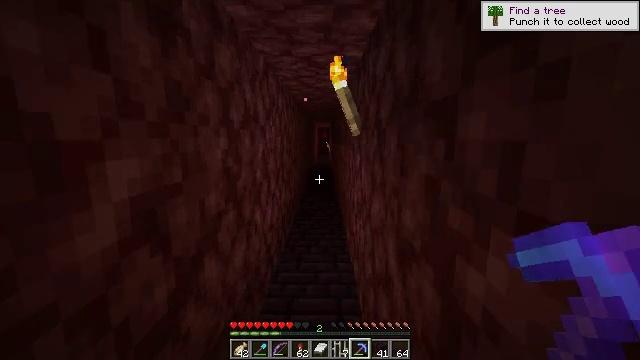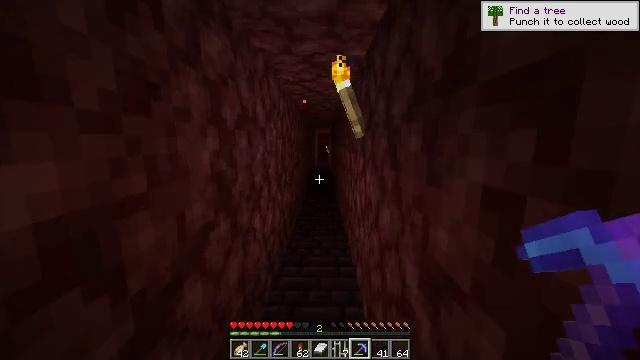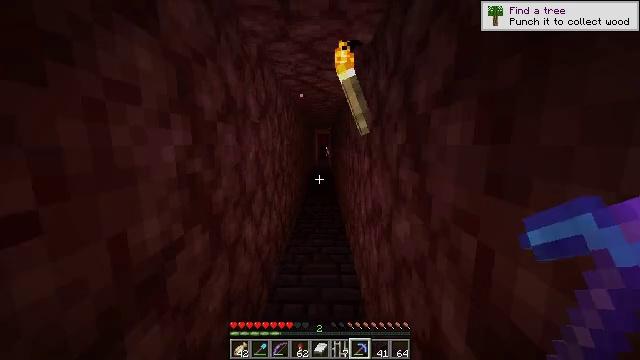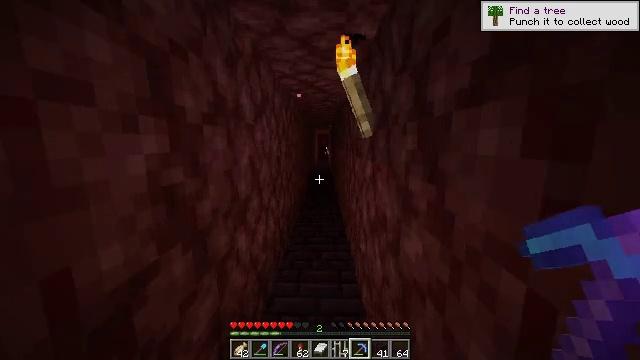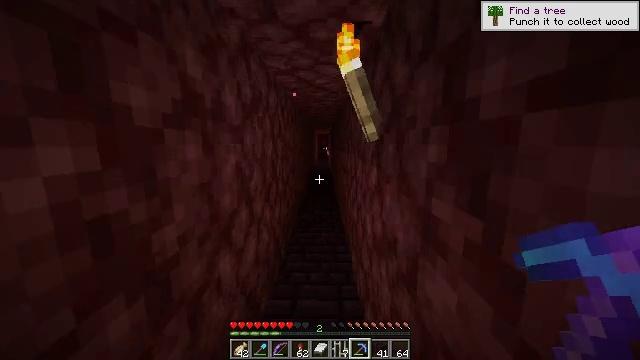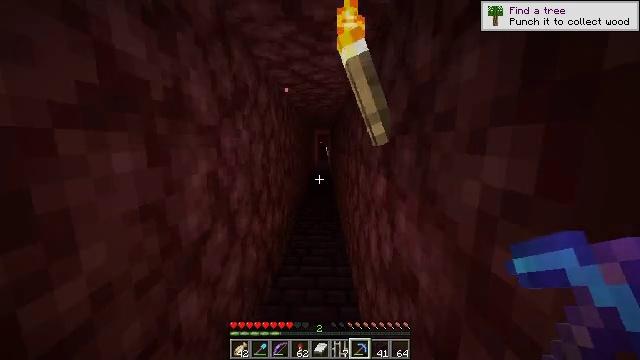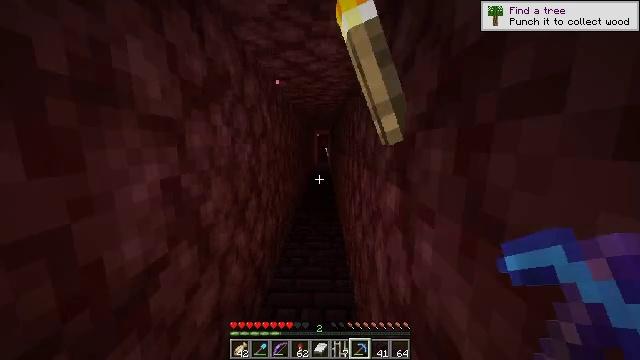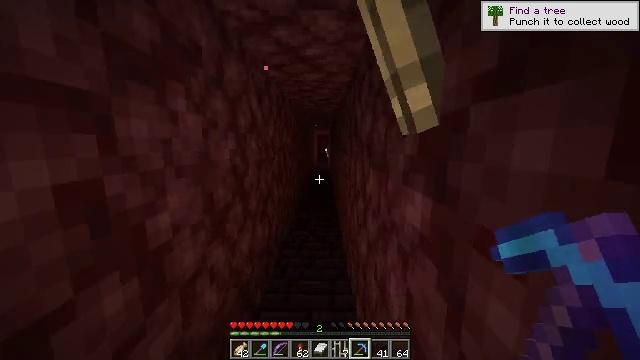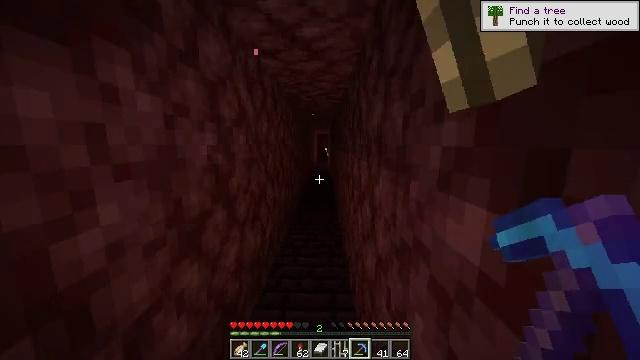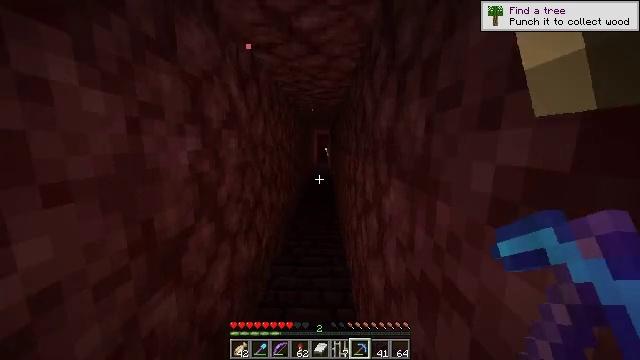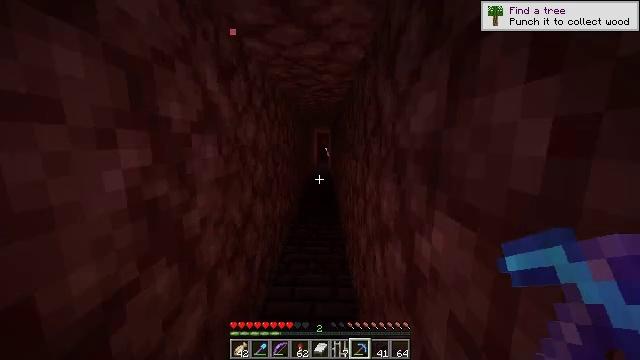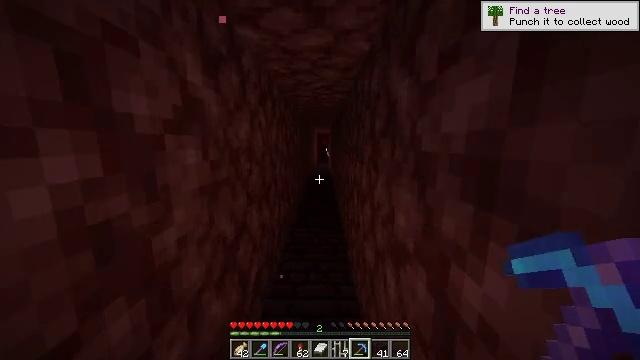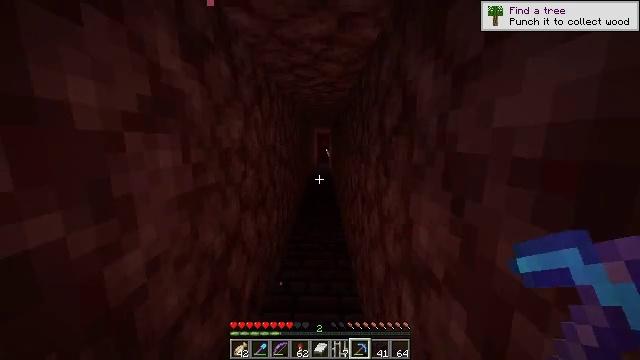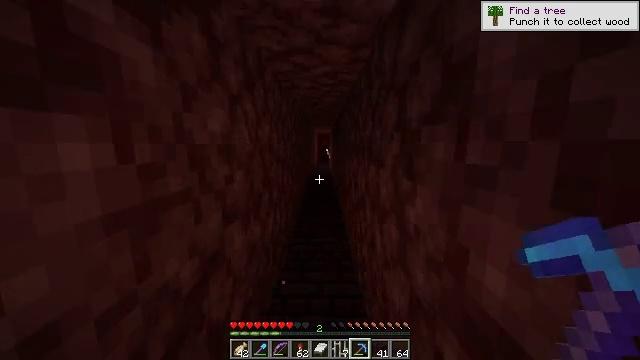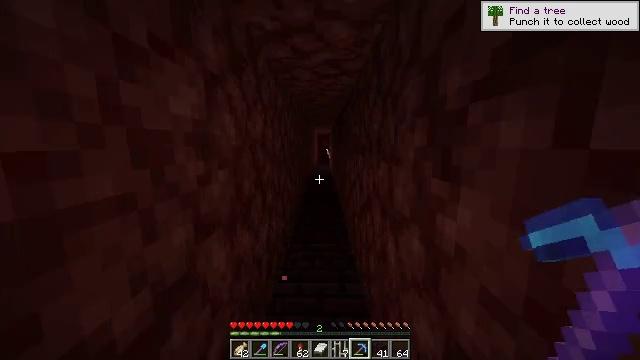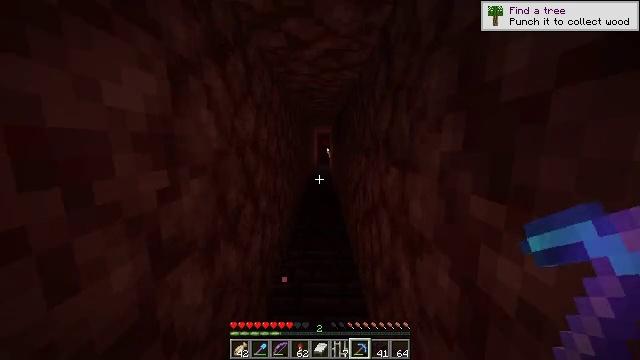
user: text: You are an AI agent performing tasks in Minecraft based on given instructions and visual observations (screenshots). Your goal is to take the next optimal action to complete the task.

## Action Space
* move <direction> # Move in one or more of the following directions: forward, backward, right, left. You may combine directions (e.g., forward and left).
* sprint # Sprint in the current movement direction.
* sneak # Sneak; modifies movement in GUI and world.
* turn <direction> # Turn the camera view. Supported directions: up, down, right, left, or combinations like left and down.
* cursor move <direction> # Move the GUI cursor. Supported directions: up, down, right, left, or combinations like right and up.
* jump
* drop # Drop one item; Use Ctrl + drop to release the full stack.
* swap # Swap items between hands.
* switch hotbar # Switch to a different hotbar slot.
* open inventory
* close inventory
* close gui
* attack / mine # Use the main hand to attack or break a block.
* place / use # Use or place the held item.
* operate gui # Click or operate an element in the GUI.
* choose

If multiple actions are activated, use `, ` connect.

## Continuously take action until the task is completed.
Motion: motion action
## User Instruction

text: Harvest nether bricks from a structure.
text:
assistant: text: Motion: move forward
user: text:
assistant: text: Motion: move forward
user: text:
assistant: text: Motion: move forward
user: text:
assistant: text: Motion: move forward
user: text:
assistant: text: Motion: move forward
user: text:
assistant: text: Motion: move forward
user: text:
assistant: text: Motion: move forward
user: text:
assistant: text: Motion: move forward
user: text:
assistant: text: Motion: move forward
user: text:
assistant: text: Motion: move forward
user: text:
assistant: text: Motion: move forward
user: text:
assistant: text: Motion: move forward
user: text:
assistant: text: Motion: move forward
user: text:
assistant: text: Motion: move forward
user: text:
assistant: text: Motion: move forward
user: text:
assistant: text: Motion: move forward
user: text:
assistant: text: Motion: move forward
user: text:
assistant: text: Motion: move forward
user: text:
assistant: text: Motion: move forward
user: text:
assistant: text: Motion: move forward
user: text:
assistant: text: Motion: move forward
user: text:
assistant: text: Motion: move forward
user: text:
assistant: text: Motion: move forward
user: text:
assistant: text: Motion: move forward
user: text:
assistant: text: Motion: move forward
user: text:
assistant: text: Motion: move forward
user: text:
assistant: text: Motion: move forward
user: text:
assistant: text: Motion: move forward
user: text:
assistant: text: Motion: move forward
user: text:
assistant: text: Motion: move forward